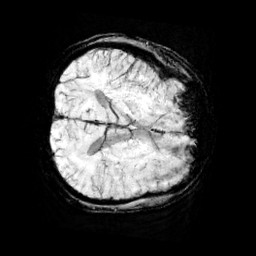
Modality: minIP
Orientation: axial
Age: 13
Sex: male
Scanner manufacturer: siemens
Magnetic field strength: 3 T
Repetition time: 0.027 s
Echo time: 0.02 s